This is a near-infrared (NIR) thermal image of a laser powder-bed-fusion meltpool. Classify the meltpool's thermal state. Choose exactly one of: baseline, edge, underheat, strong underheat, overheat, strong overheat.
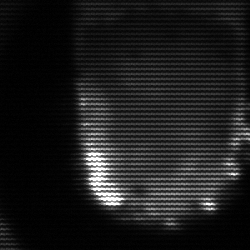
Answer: baseline